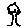
Label: tree